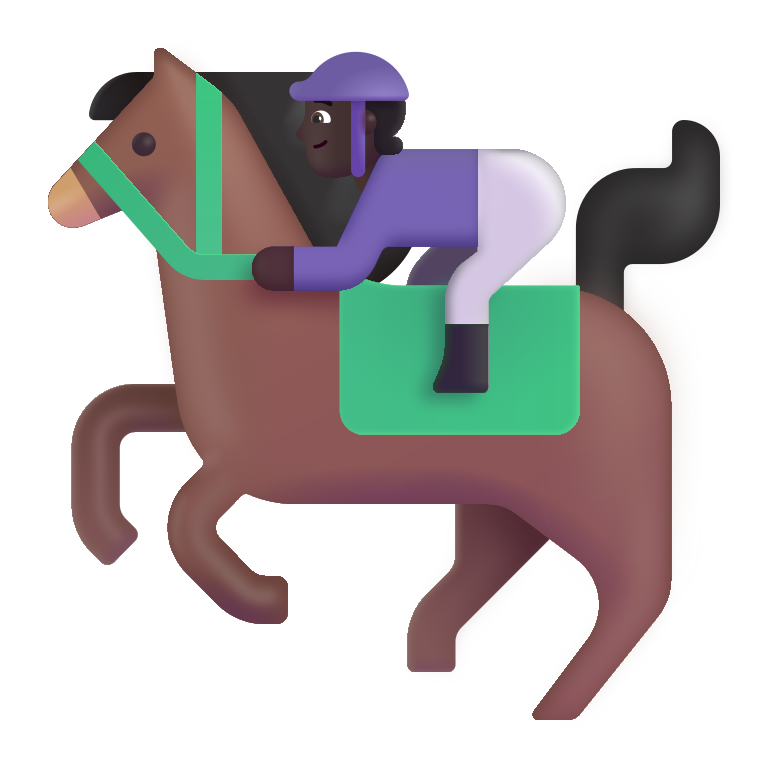
horse racing color dark